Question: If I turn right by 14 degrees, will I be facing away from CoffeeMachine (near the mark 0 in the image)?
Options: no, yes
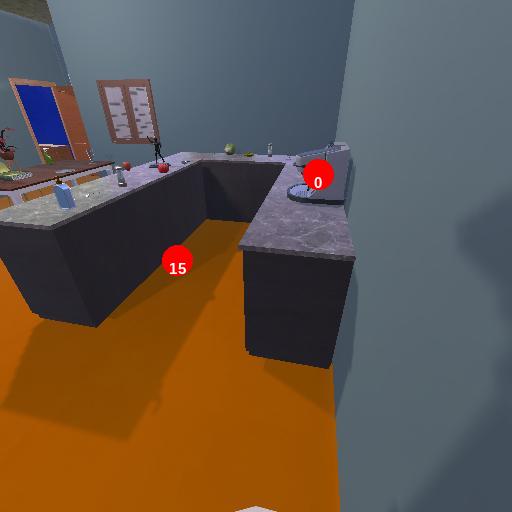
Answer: no